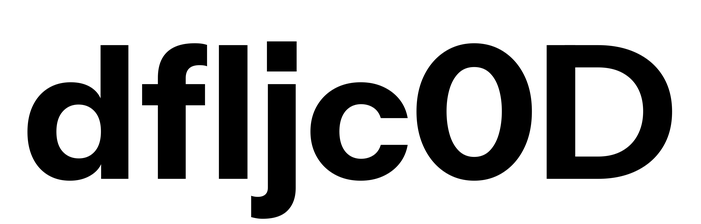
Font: InstrumentSans_Bold